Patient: sex M, age 76
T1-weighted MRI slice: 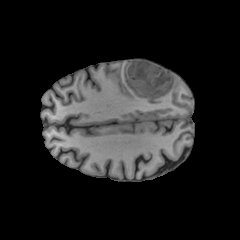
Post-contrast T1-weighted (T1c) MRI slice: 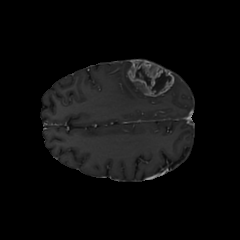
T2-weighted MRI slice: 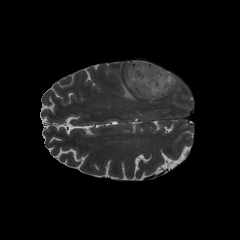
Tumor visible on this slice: yes
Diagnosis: Glioblastoma, IDH-wildtype
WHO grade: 4